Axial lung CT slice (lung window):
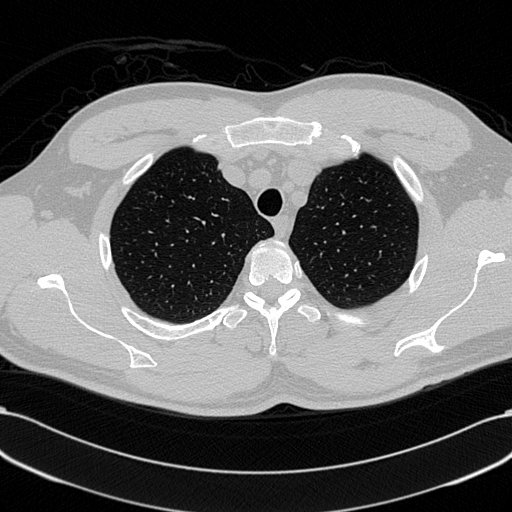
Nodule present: no